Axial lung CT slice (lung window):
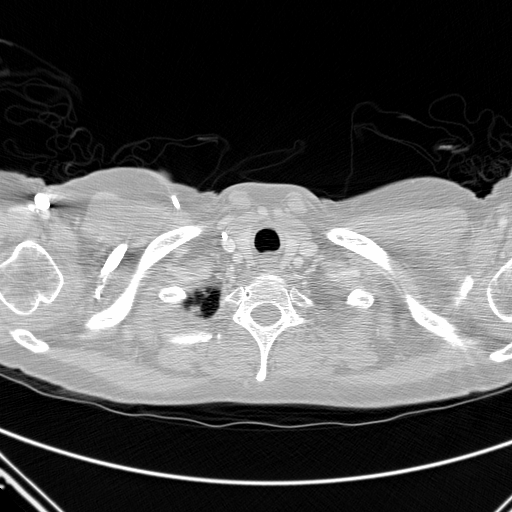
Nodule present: no